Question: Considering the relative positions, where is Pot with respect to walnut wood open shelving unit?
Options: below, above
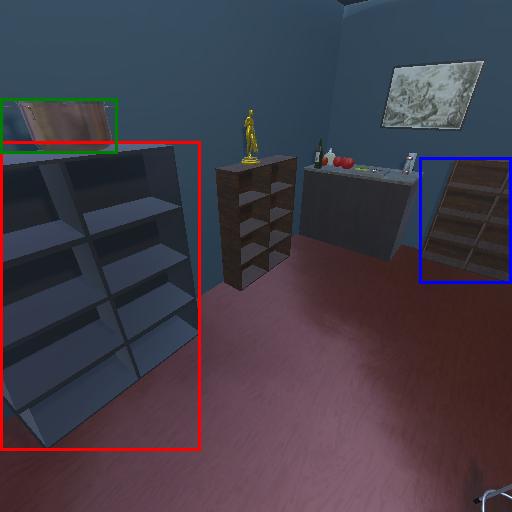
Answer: below